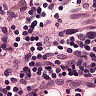
Metastatic tissue present: no